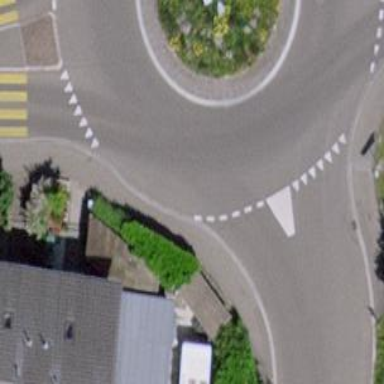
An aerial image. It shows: Tertiary road with asphalt surface leading to roundabout.